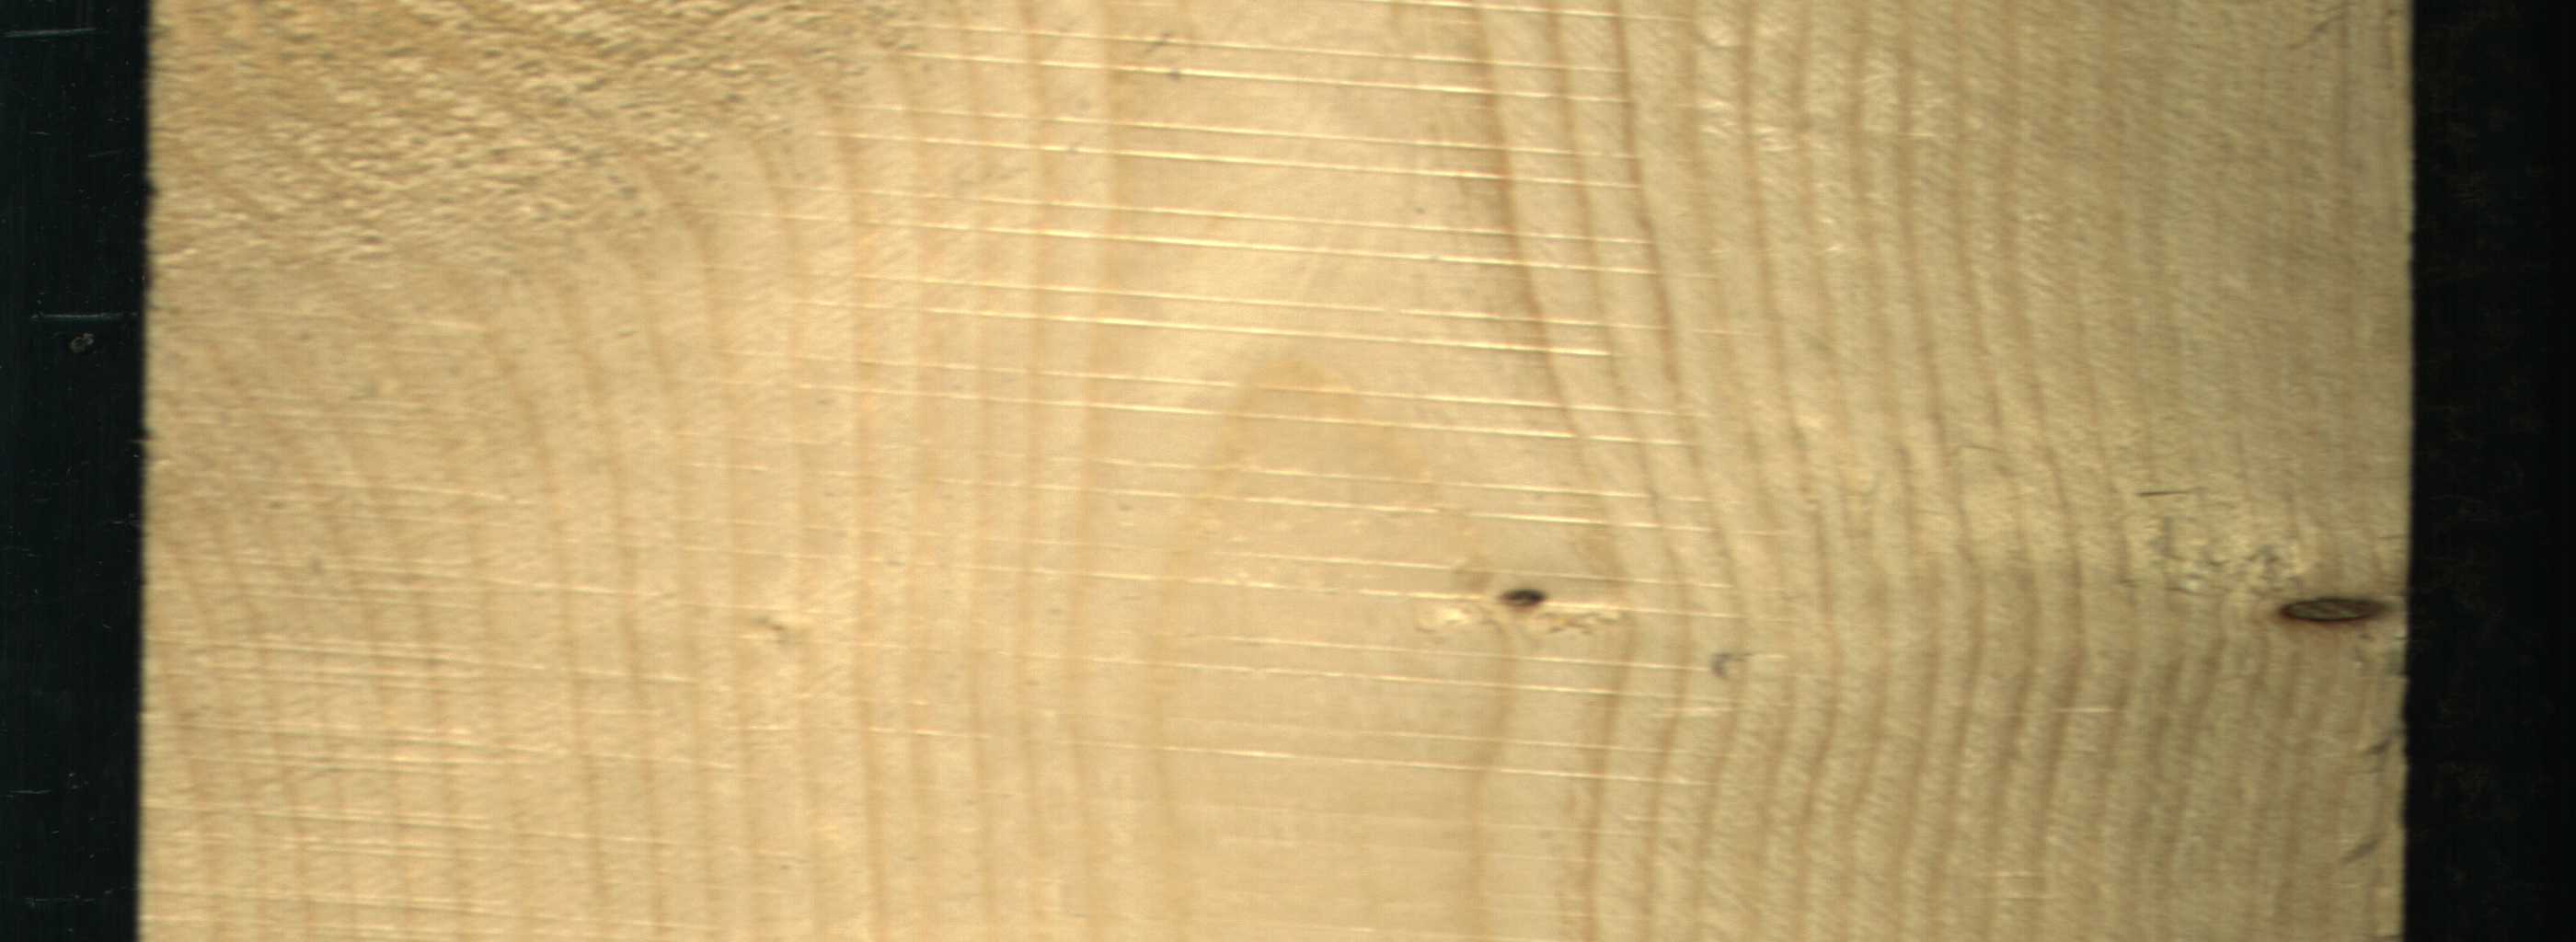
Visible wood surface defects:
Dead_Knot
Dead_Knot